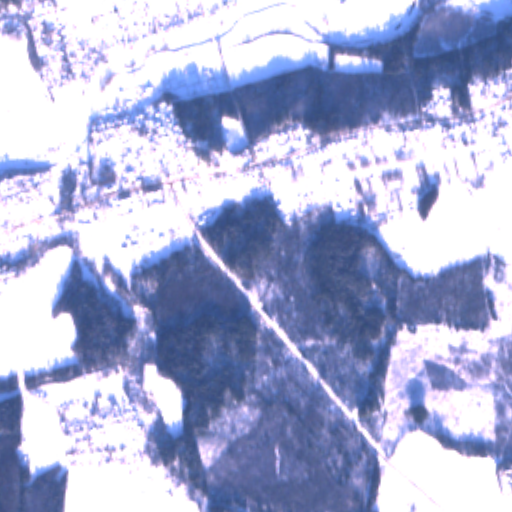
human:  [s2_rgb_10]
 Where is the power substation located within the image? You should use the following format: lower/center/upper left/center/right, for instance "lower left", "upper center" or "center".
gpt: The power substation is located in the center left of the image.
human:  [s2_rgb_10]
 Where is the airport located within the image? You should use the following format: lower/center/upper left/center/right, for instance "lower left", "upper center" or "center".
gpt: There is no airport in the image.